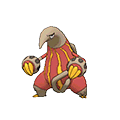
Pok\u00e9mon: heatmor